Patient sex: M
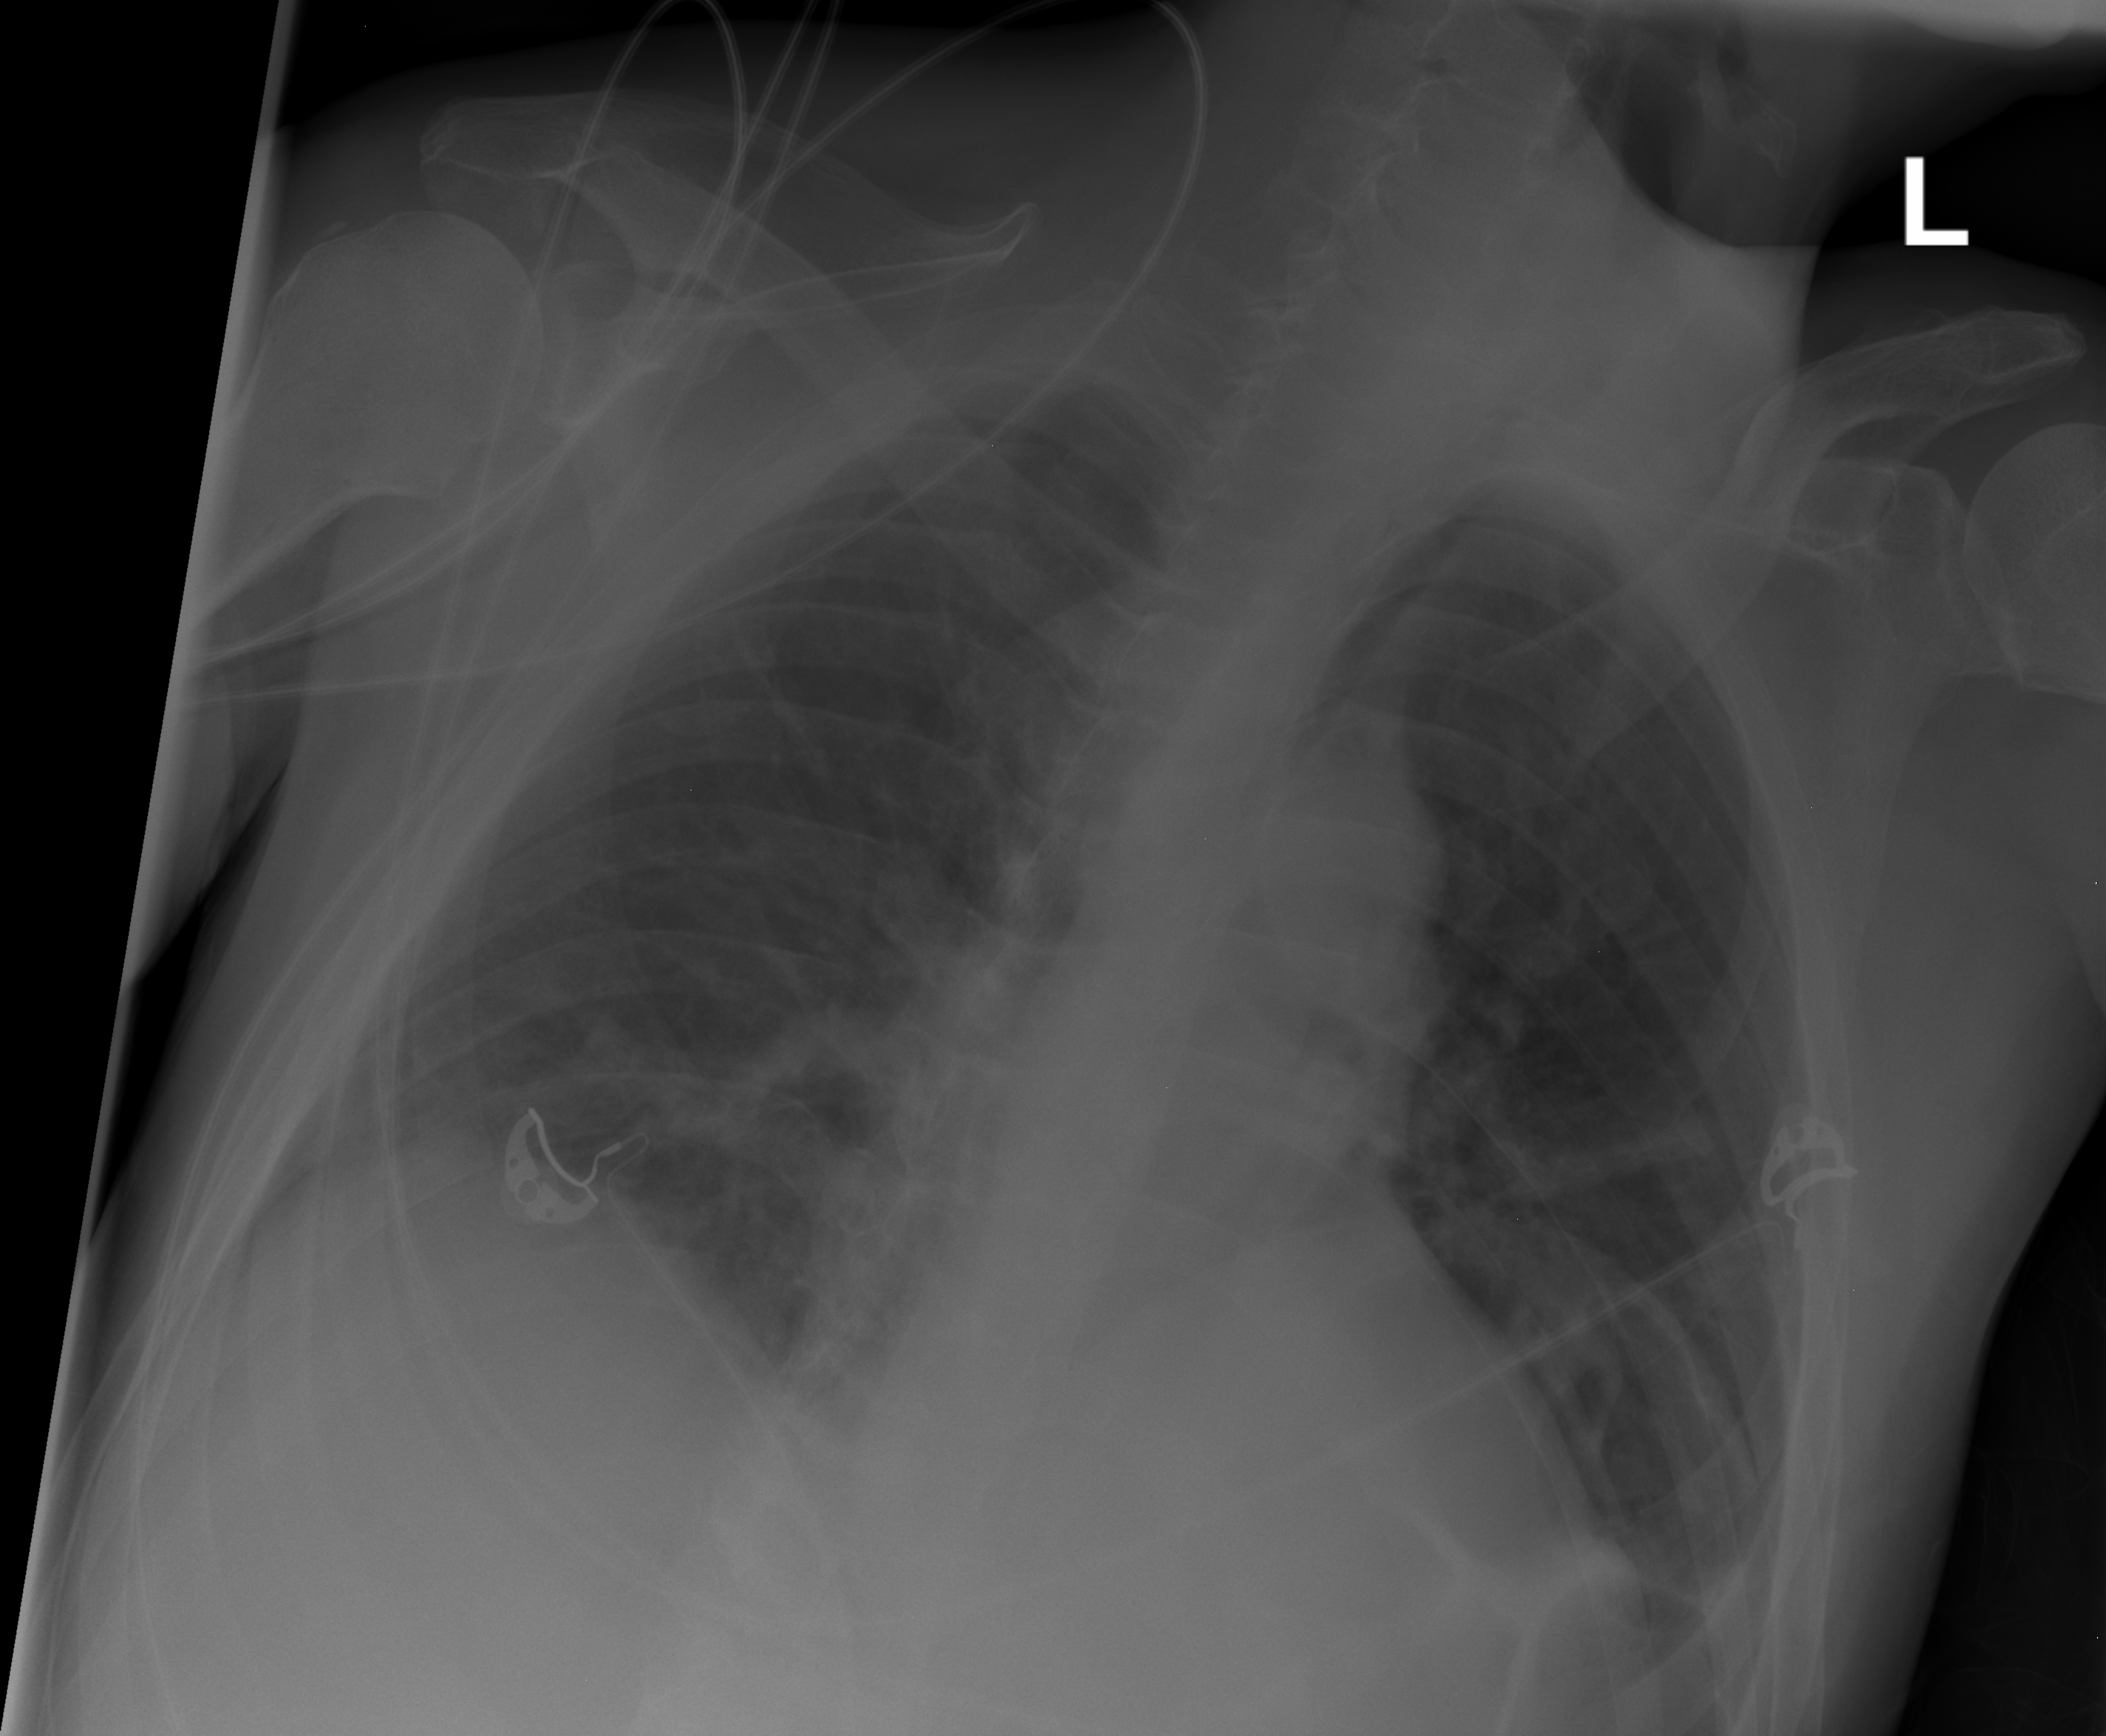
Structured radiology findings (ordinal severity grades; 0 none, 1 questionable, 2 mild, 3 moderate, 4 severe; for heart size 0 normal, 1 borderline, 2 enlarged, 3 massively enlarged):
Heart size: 0
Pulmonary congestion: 0
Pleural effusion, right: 0
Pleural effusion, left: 0
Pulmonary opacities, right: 2
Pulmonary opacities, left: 0
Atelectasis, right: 0
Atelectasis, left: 0